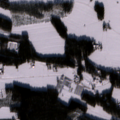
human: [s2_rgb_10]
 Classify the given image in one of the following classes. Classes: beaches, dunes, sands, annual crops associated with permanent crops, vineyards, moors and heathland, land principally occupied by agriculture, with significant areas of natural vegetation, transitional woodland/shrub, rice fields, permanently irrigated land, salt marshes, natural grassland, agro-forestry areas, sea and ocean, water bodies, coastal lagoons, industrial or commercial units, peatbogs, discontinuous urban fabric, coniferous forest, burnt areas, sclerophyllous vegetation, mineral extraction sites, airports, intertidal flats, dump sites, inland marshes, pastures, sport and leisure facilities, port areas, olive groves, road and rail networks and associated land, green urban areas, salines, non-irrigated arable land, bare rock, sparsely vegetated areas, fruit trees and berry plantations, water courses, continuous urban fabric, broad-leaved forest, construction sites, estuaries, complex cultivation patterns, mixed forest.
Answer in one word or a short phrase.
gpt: non-irrigated arable land, land principally occupied by agriculture, with significant areas of natural vegetation, coniferous forest, mixed forest